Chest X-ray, PA view. Patient: 62 years old, sex M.
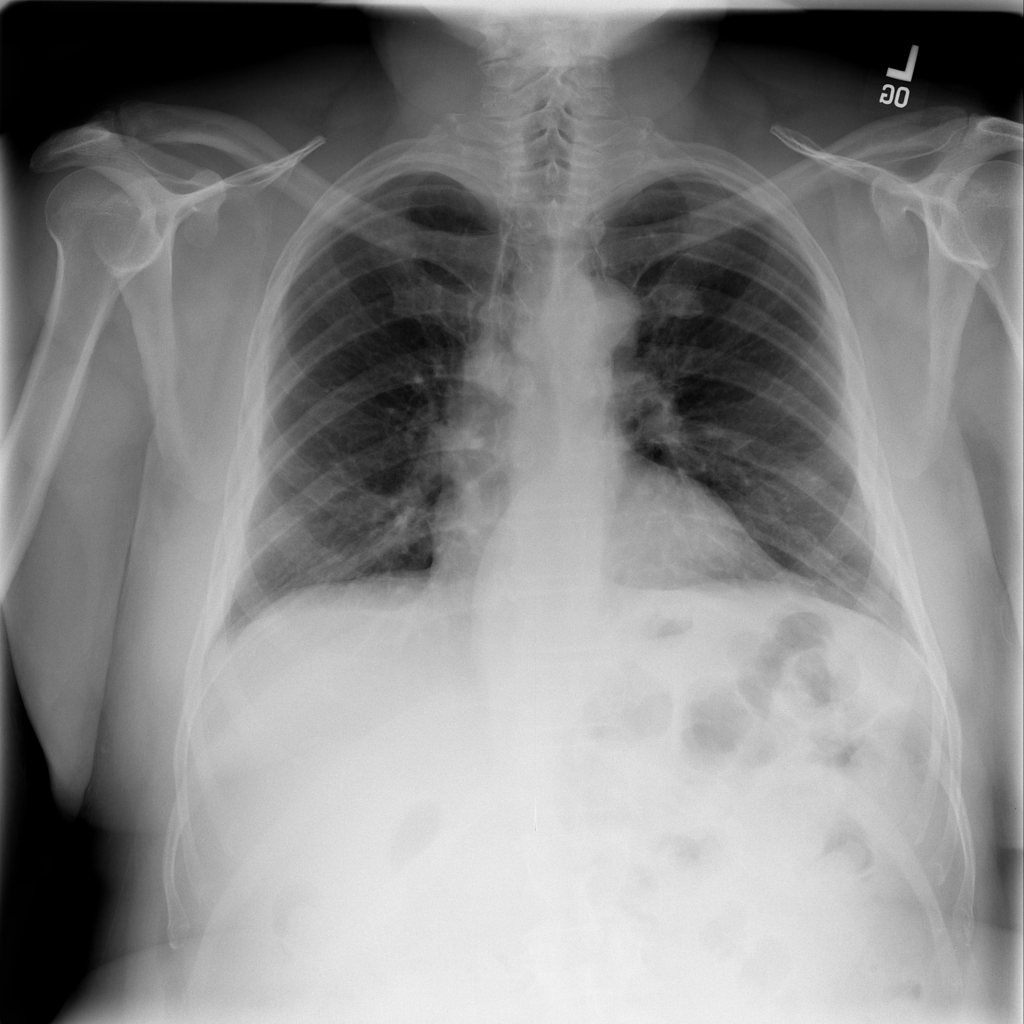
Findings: No Finding